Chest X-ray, AP view. Patient: 37 years old, sex M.
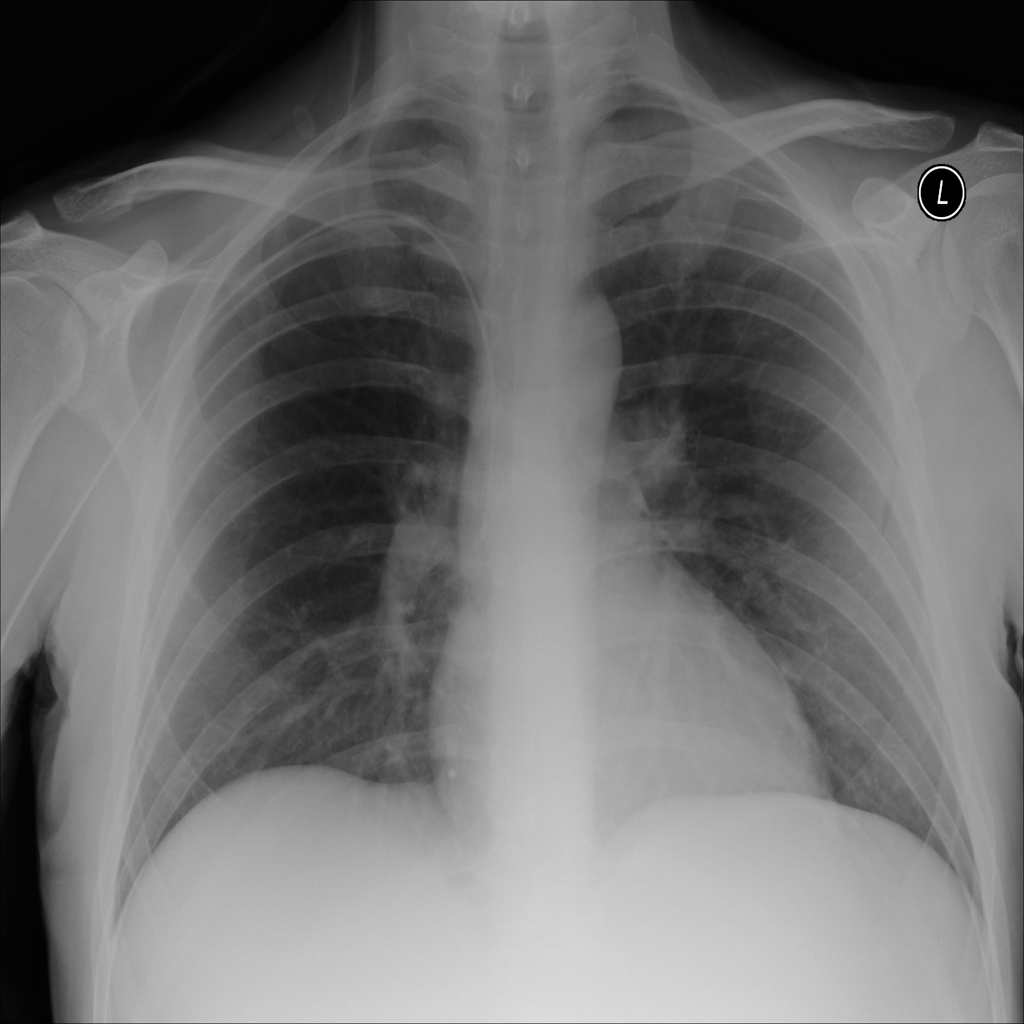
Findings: No Finding